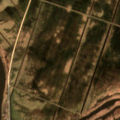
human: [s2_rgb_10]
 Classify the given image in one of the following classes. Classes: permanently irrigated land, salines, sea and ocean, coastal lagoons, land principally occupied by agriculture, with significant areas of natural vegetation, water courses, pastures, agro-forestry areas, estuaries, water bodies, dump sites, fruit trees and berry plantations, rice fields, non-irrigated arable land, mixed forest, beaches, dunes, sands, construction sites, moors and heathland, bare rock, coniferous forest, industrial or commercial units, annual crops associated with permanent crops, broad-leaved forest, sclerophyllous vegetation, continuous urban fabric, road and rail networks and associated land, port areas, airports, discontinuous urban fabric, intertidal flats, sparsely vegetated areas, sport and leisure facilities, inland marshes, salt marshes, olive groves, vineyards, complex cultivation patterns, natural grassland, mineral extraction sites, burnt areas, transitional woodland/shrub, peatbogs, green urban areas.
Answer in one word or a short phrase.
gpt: pastures, inland marshes, water courses